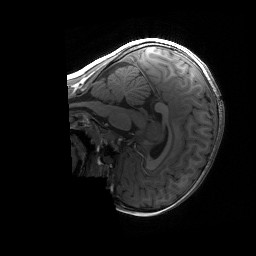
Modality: T1w
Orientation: sagittal
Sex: male
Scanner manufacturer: siemens
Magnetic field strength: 3 T
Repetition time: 1.9 s
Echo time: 0.00243 s